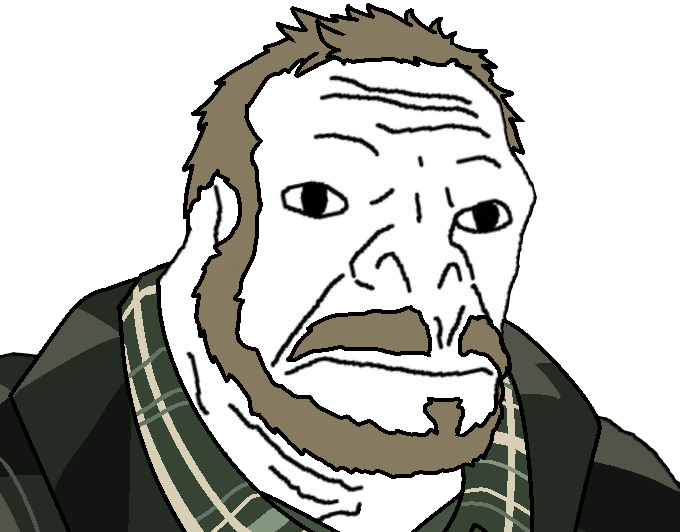
Label: 5_Craig